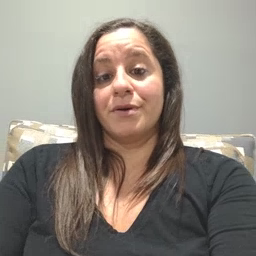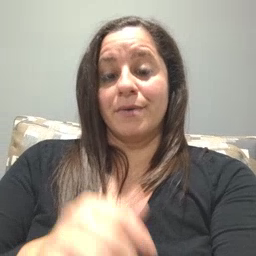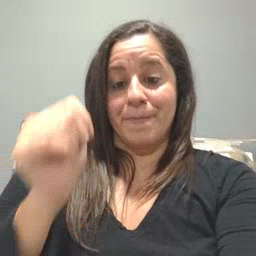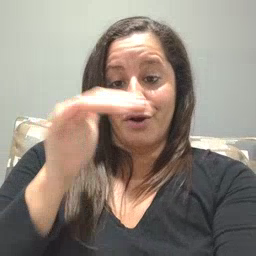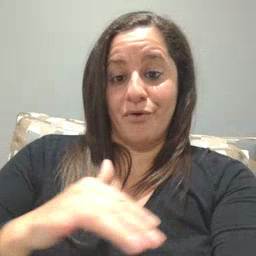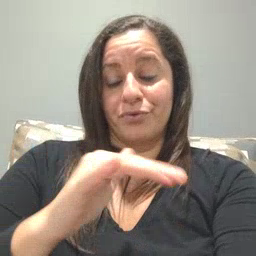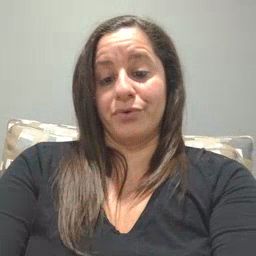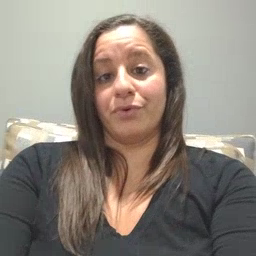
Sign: backyard